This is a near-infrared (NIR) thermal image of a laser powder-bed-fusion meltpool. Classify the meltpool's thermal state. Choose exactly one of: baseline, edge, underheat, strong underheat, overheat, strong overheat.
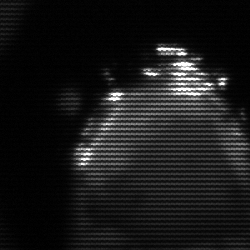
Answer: edge